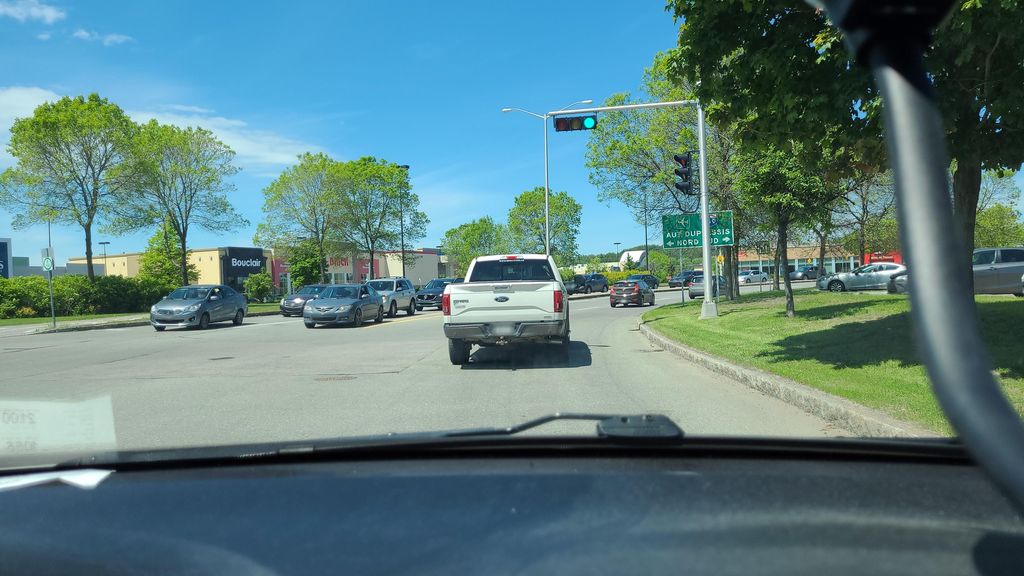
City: quebec_city